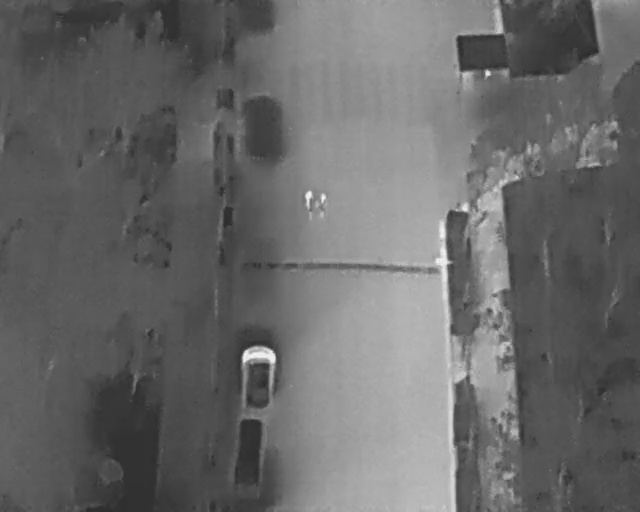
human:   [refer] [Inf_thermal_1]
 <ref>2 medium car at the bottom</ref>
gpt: <box>[[35, 69, 45, 77, 2], [32, 85, 44, 91, 3]]</box>

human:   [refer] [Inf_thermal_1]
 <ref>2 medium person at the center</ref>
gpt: <box>[[48, 38, 52, 40, 2], [45, 39, 50, 41, 2]]</box>